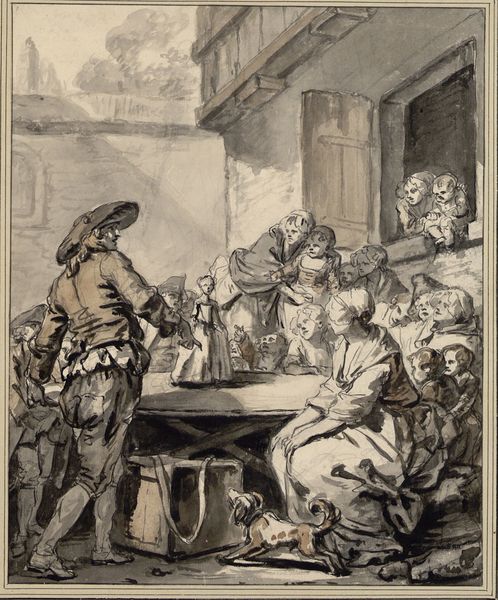
Titel: Savoyarde mit tanzender Puppe
Künstler: Jean-Baptiste Greuze
Standort: Wien
Institution: Albertina, Wien
Schlagwörter: baum, himmel, mann, frauen, menschen, fenster, finger, frau, grau, hut, kleid, männer, schwarz, skizze, stuhl, tisch, weiss, zeichnung, haus, hund, tier, rock, hemd, hose, trinken, blicke, rembrandt, schauen, boden, kostüm, mantel, redner, familie, händler, kind, theater, renaissance, bauern, genre, kinder, garten, balkon, hündchen, ort, zuschauer, dorf, mauer, hof, hocker, vorführung, warten, krempe, spiel, hinterhof, tusche, fensterladen, verkäufer, schwarzweiss, kiste, stiefel, puppe, puppen, staunen, offenes fenster, dreck, rätsel, lavierung, neugierig, höfe, zuhören, rembrand, erzählung, kinde, nmänner, puppenspieler, puppentheater, anspruch, däumling, gesellschaftsszene, rembrandtr, anspruh